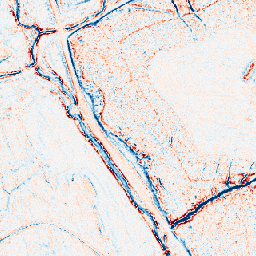
Category: edge_preserving
Decomposition family: anisotropic_diffusion
Decomposition parameters: iterations: 20
kappa: 10
gamma: 0.05
Upsampling method: nearest
Upsampling parameters: scale: 8
Upsampling scale: 8